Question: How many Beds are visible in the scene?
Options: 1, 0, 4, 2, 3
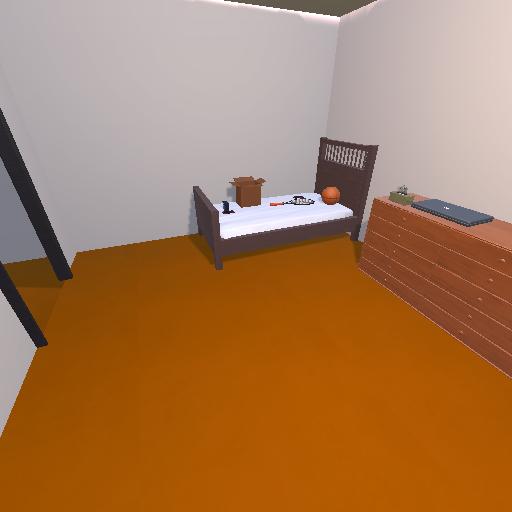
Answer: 1